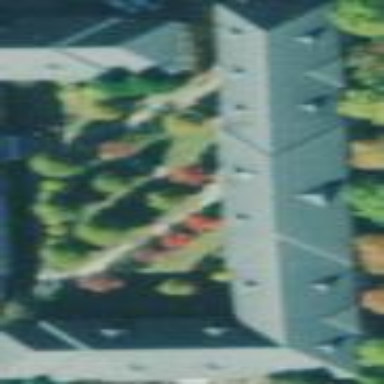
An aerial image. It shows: Dormitory building.